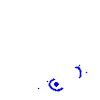
Particle: proton